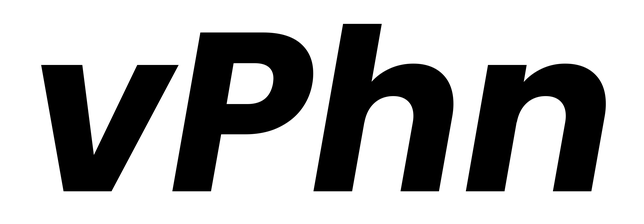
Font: Poppins-BoldItalic